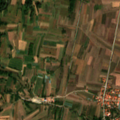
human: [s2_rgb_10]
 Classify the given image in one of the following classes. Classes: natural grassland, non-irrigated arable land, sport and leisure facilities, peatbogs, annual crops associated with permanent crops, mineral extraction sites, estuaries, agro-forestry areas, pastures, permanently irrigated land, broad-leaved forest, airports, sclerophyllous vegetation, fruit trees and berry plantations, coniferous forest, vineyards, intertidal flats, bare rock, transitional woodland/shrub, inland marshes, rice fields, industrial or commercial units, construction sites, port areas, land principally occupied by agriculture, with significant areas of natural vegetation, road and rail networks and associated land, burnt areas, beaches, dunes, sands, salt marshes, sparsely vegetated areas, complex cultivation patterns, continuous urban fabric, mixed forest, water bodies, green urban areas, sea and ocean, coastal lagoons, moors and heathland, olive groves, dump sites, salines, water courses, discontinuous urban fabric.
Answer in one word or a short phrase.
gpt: discontinuous urban fabric, complex cultivation patterns, land principally occupied by agriculture, with significant areas of natural vegetation, broad-leaved forest